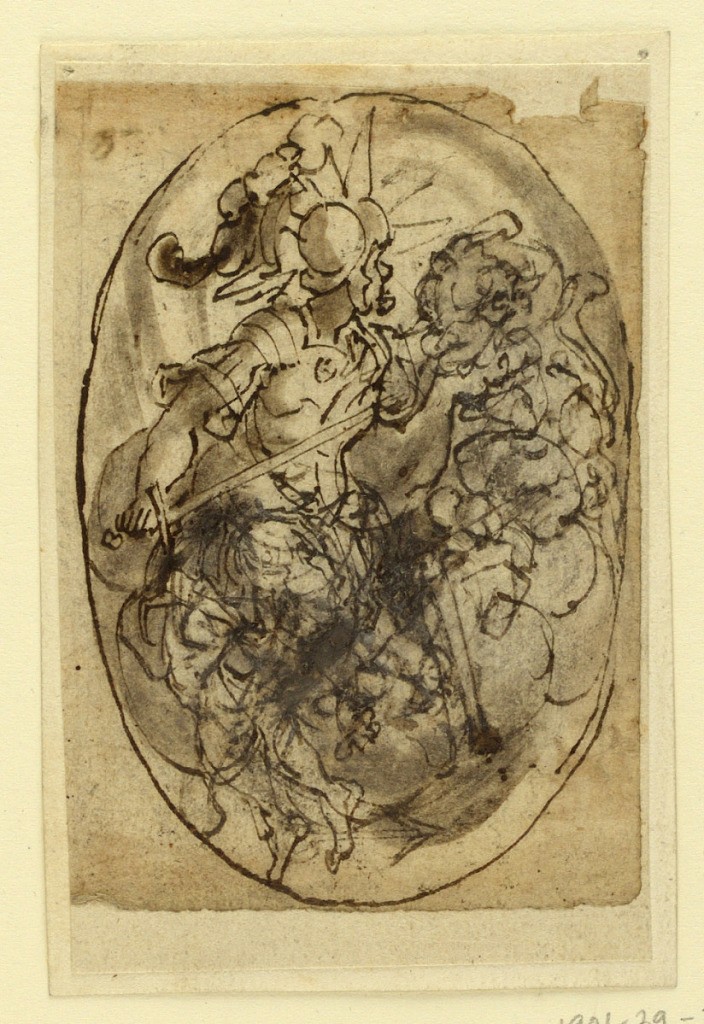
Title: Mars
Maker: Jan van der Straet, called Stradanus, Flemish, 1523–1605
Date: ca. 1580 – 1605
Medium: Pen and brown ink, brush and brown and black washes over black chalk, with corrections by the artist in white opaque paint on laid paper
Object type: Drawing
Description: Recto: Mars, dressed in armor, appears within an oval frame. He holds a sword in his right hand and looks right. The drawing is partially superimposed over sections of another figure. Verso: Blank.